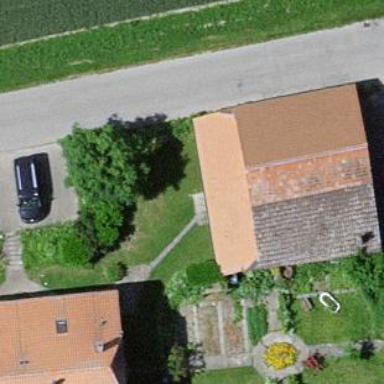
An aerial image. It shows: Garage building.